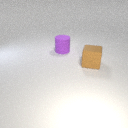
large purple rubber cylinder behind large brown rubber cube